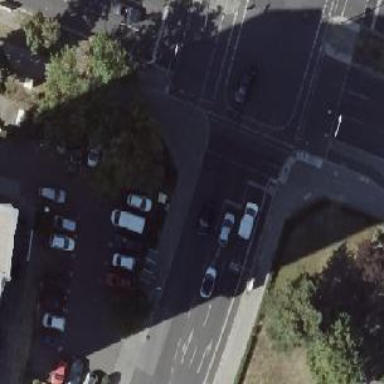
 featuring lanes for both cyclists and pedestrians."